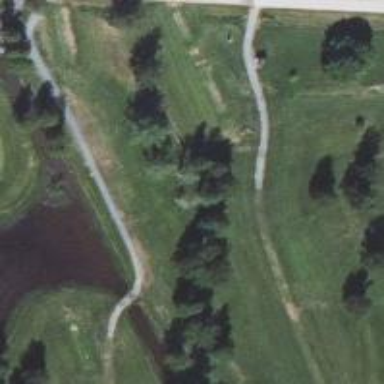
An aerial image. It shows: Path used for both walking and golf.